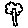
Label: tree